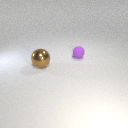
small purple rubber sphere to the right of large brown metal sphere